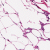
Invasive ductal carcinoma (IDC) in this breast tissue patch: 0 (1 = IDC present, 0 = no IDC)